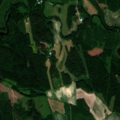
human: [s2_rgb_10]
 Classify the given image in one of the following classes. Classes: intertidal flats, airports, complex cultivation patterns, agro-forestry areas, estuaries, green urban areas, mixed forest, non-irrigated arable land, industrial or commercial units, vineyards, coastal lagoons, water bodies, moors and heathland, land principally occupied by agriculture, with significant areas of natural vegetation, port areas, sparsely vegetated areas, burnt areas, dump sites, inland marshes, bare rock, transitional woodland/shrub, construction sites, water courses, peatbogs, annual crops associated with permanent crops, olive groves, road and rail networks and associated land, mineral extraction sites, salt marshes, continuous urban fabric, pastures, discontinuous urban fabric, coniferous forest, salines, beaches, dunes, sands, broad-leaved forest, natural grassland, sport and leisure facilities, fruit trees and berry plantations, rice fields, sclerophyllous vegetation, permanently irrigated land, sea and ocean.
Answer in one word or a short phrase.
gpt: non-irrigated arable land, land principally occupied by agriculture, with significant areas of natural vegetation, coniferous forest, mixed forest, water bodies